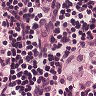
Metastatic tissue present: no